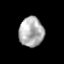
Tissue: prostate
Cell type: T cells
Senescence score: 0.2761
Nuclear area (px): 719
Mean DAPI intensity: 173.861